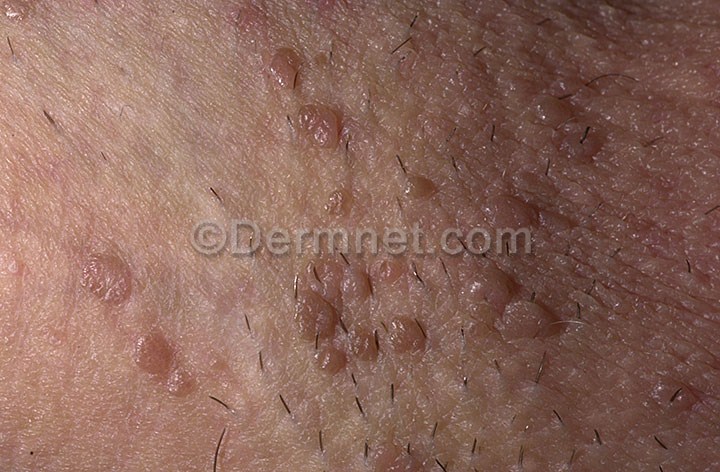
Disease: Herpes HPV and other STDs Photos